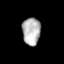
Tissue: prostate
Cell type: T cells
Senescence score: 0.1383
Nuclear area (px): 488
Mean DAPI intensity: 180.391